Question: So when I go into "heroku pg:psql" and type '\l' I get this:

What's the deal with that?
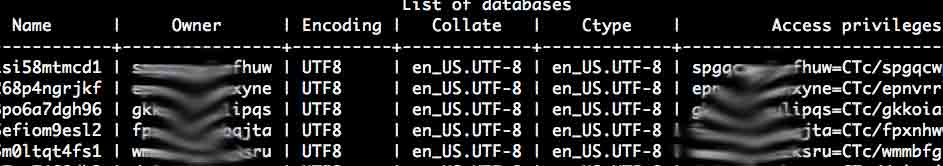
Answer: On dev and basic plans, your postgresql database is shared with others on the server.
Therefore, you are not the only one on this server, there are other users.
These databases you're seeing are the other users' databases.
You can't access them. But you can know they are here.